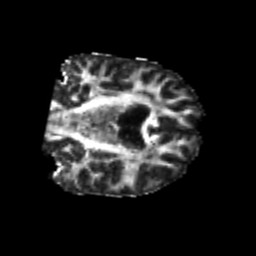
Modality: FA
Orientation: coronal
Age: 25
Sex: male
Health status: healthy
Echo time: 0.074 s